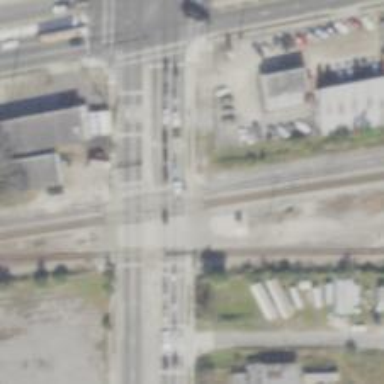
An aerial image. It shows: Railway crossing.